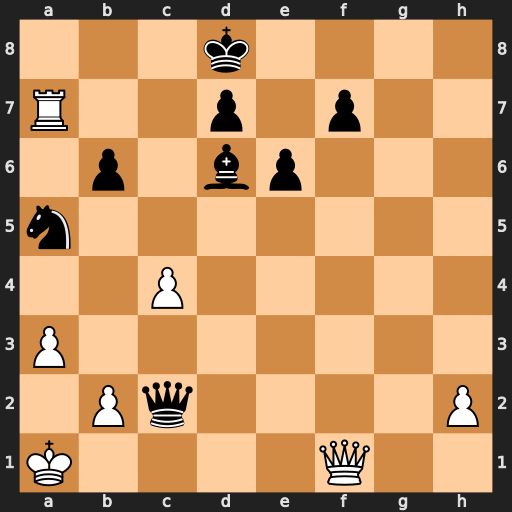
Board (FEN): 3k4/R2p1p2/1p1bp3/n7/2P5/P7/1Pq4P/K4Q2
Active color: w
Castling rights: -
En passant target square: -
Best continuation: Qf6+ Be7 Qh8+ Bf8 Qxf8#